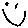
Label: smiley face